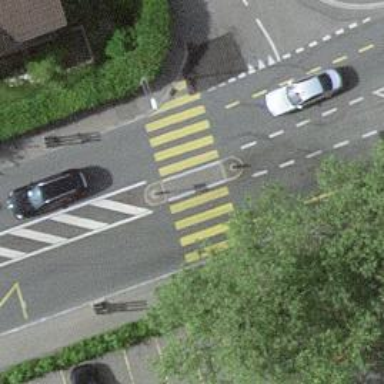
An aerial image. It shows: Kerb serving as barrier.